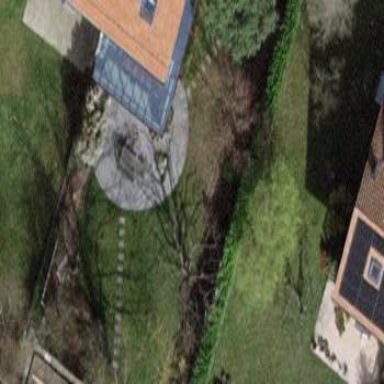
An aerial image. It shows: Garden surrounded by fence.